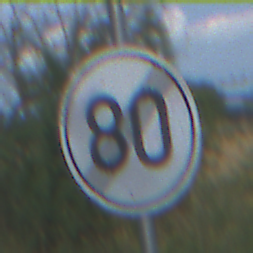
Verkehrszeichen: EndeGeschwindigkeit80
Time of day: MorningAfternoon
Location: Outdoor (Nature)
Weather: PartlyCloudy
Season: NotSpecified
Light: Natural